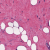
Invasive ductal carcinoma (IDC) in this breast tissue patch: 0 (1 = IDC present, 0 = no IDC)